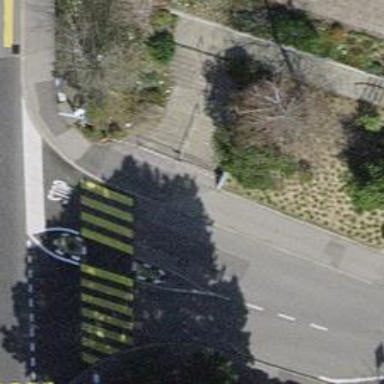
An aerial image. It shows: Set of steps on the road.